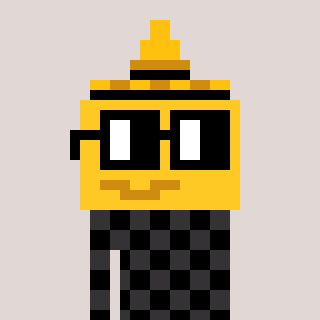
a pixel art character with square black glasses, a mustard-shaped head and a grayscale-colored body on a warm background